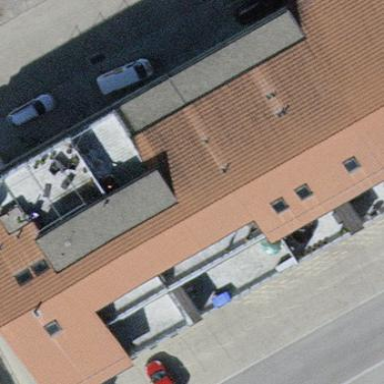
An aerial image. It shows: Industrial building with gabled roof.